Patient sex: M
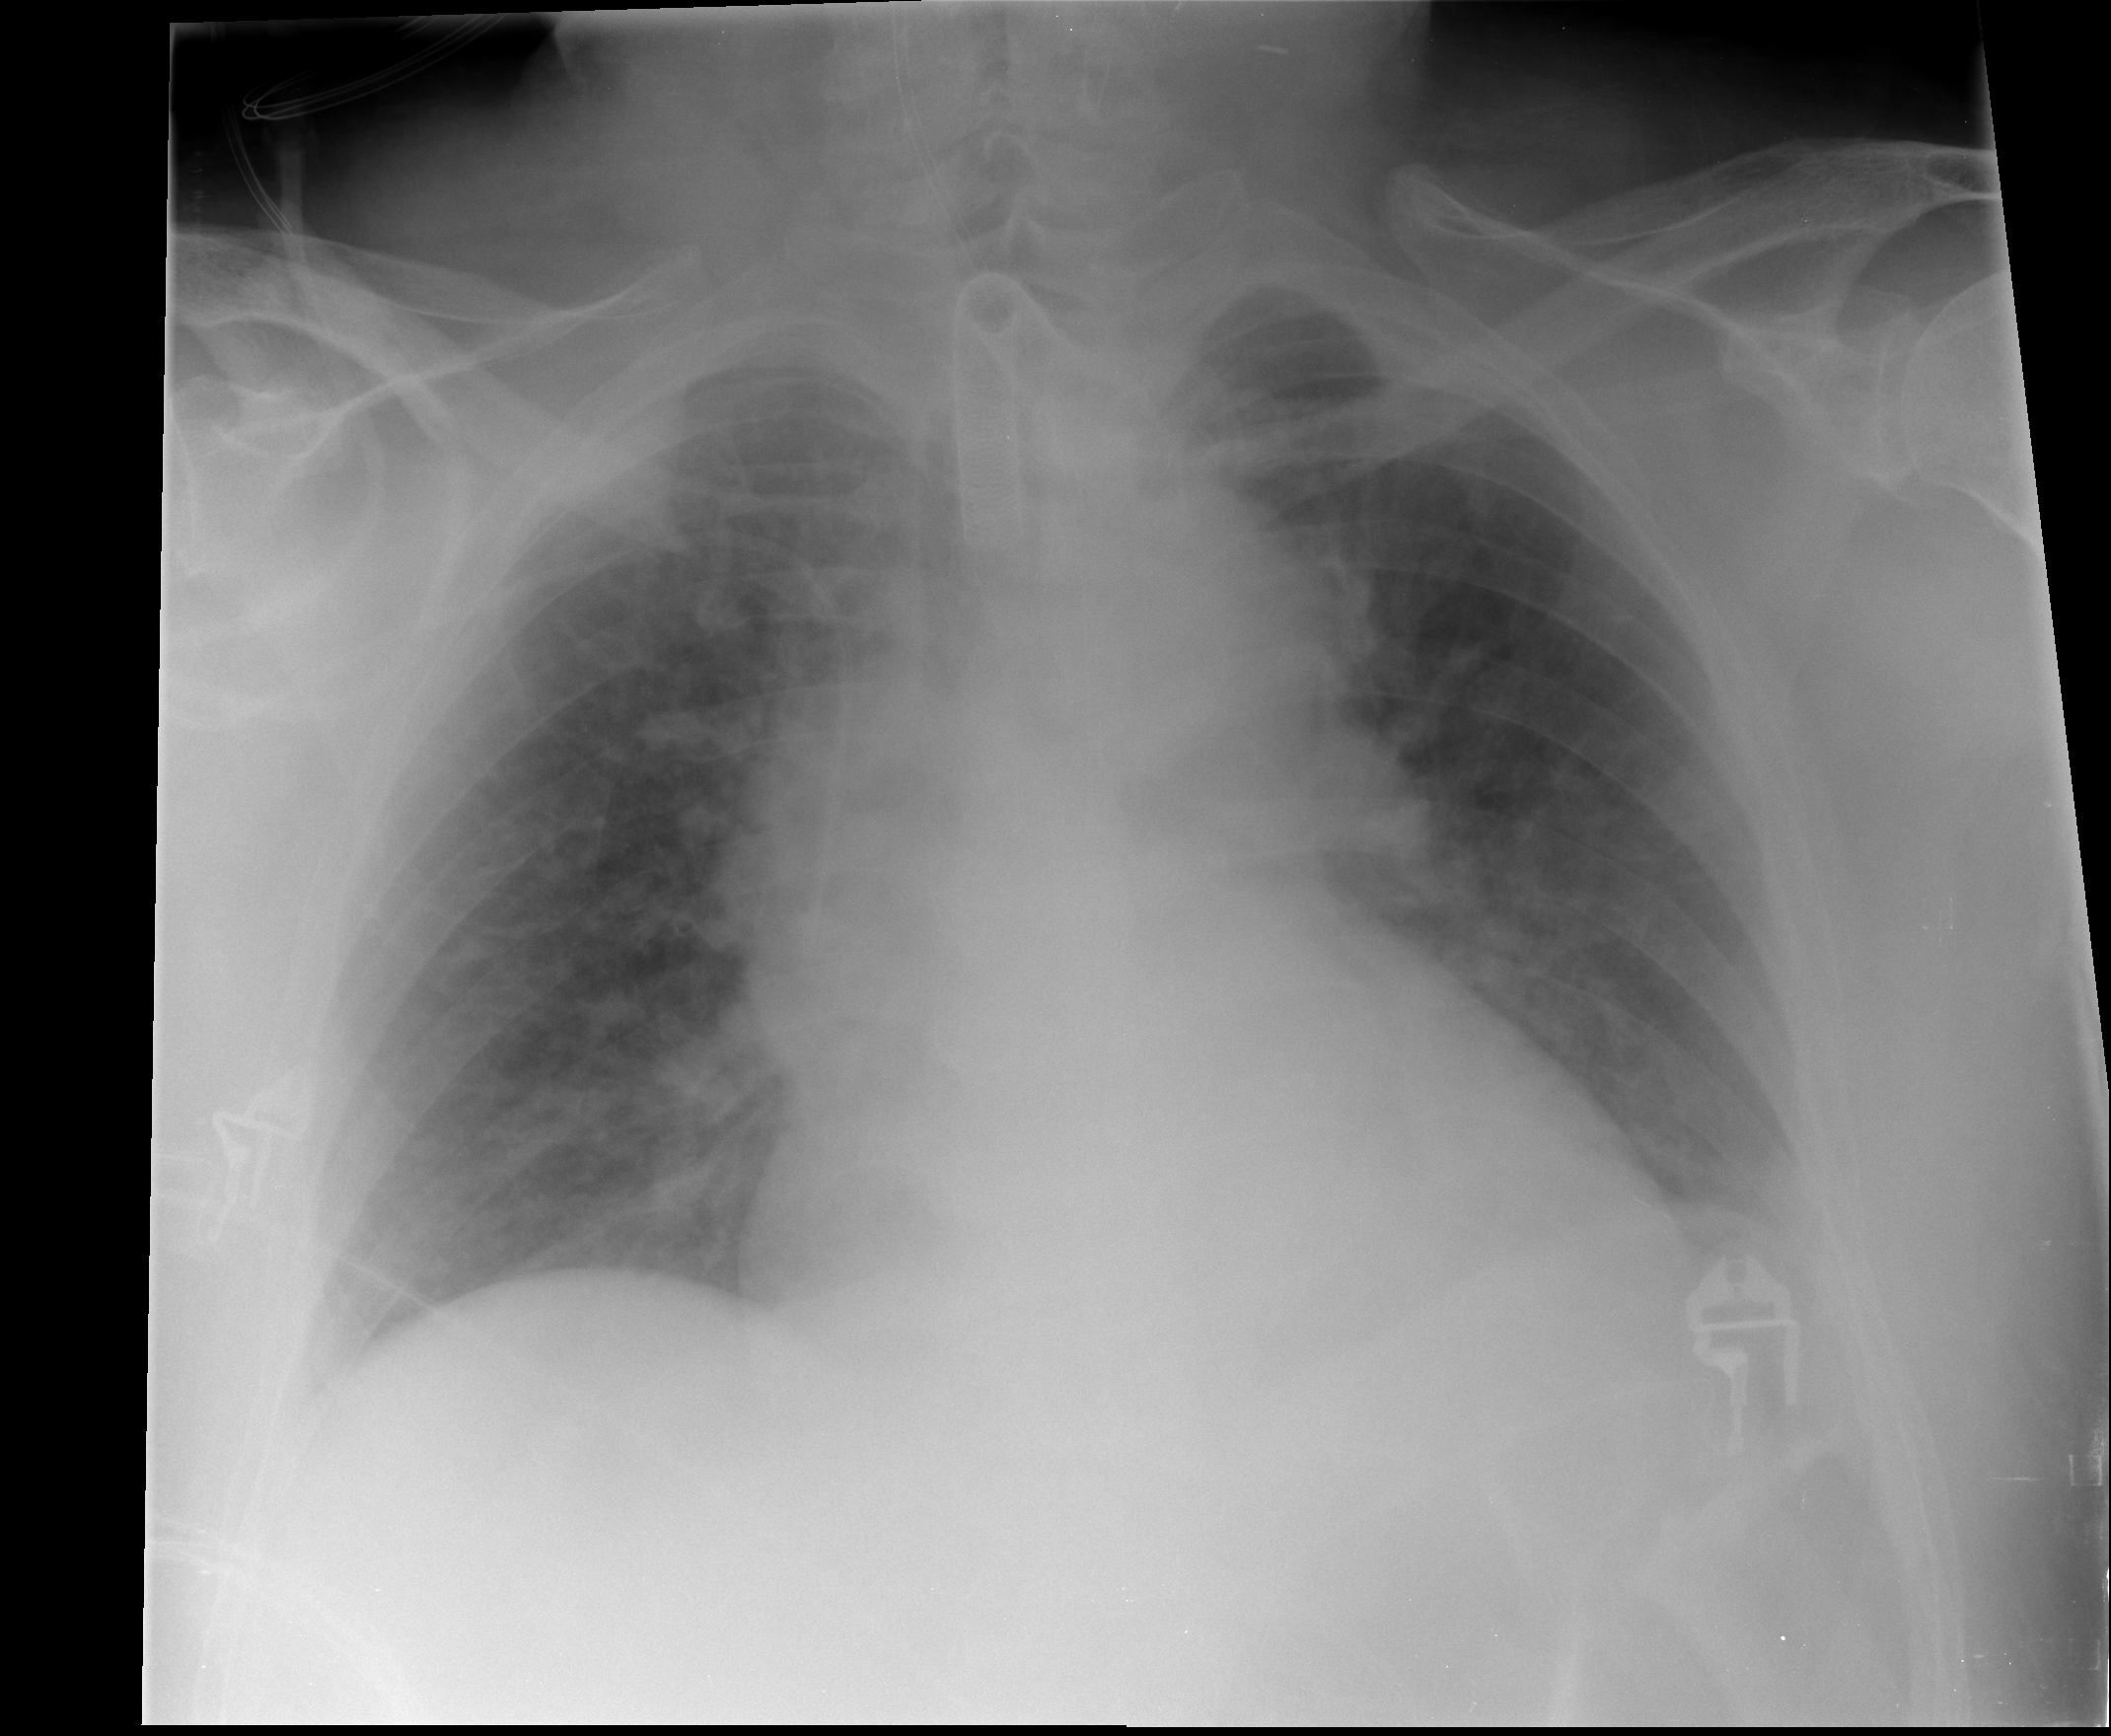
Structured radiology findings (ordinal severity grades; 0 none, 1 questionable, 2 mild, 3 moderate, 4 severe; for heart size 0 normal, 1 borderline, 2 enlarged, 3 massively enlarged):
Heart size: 0
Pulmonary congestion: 2
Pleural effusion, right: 0
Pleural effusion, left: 0
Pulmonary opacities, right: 1
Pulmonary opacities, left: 0
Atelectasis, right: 0
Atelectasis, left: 2